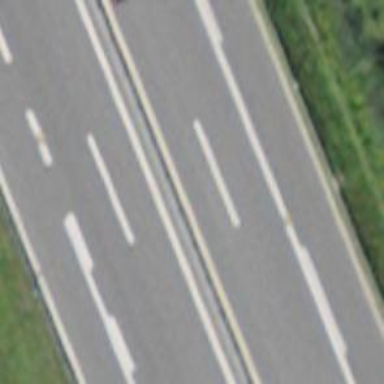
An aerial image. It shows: Asphalt motorway categorized as trunk road.